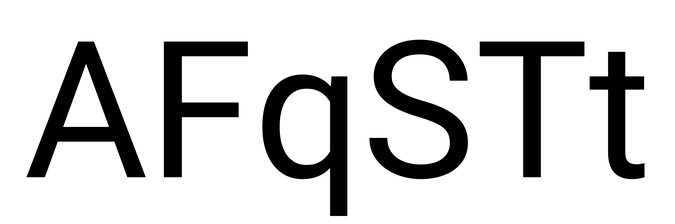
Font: Roboto_Regular